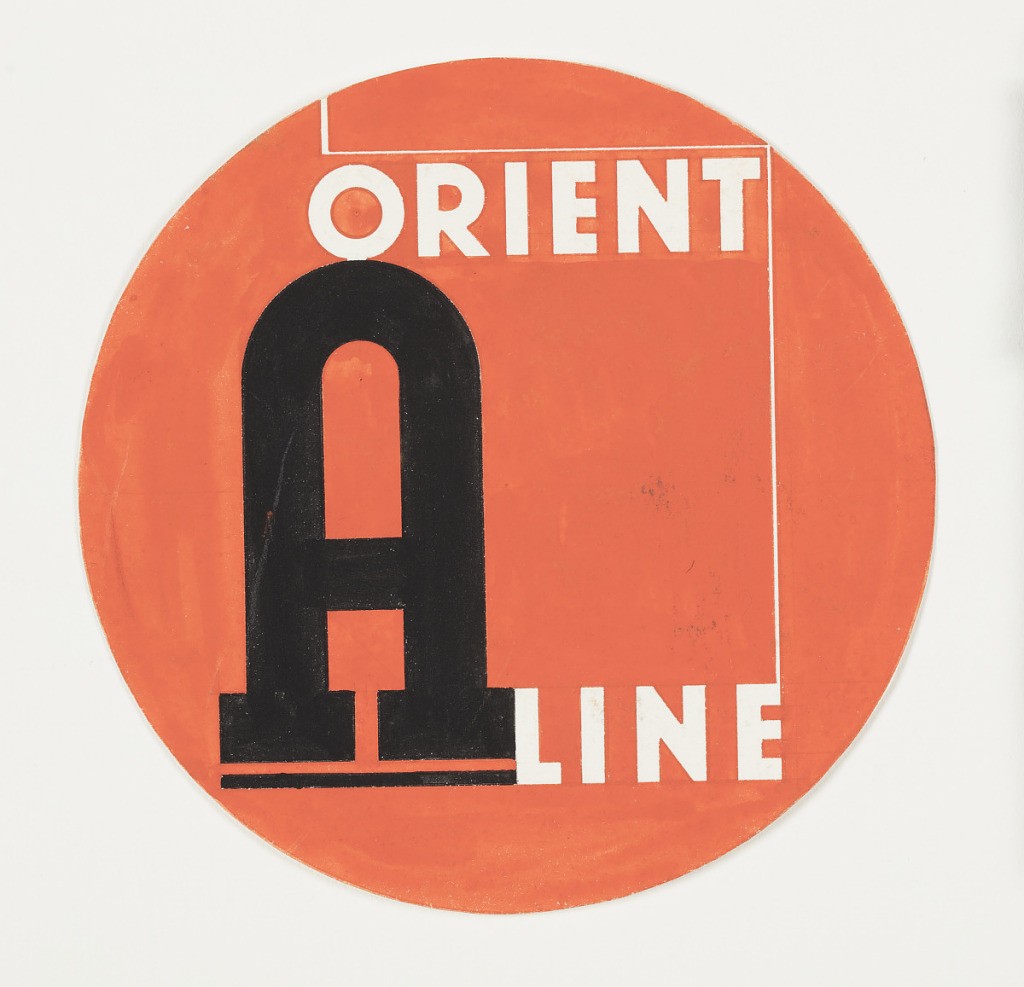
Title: Study for a Luggage Label, Orient Line
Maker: E. McKnight Kauffer, American, 1890–1954
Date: Februrary 25, 1935
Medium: Brush and red, black, and white gouache on heavy paper
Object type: Drawing
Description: Study for a circular design of an adhesive Orient Line luggage label. Large letter "A" in black, designating the area of the ship to which luggage was headed, with text in white, upper center: ORIENT; lower right: LINE; joined by a thin, white line.